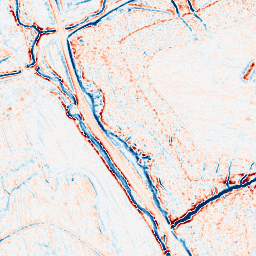
Category: edge_preserving
Decomposition family: bilateral
Decomposition parameters: d: 9
sigma_color: 25
sigma_space: 100
Upsampling method: edge_directed
Upsampling parameters: scale: 4
Upsampling scale: 4